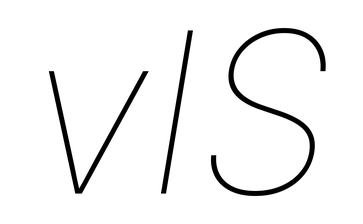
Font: Inter-Italic_Thin_Italic